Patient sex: M
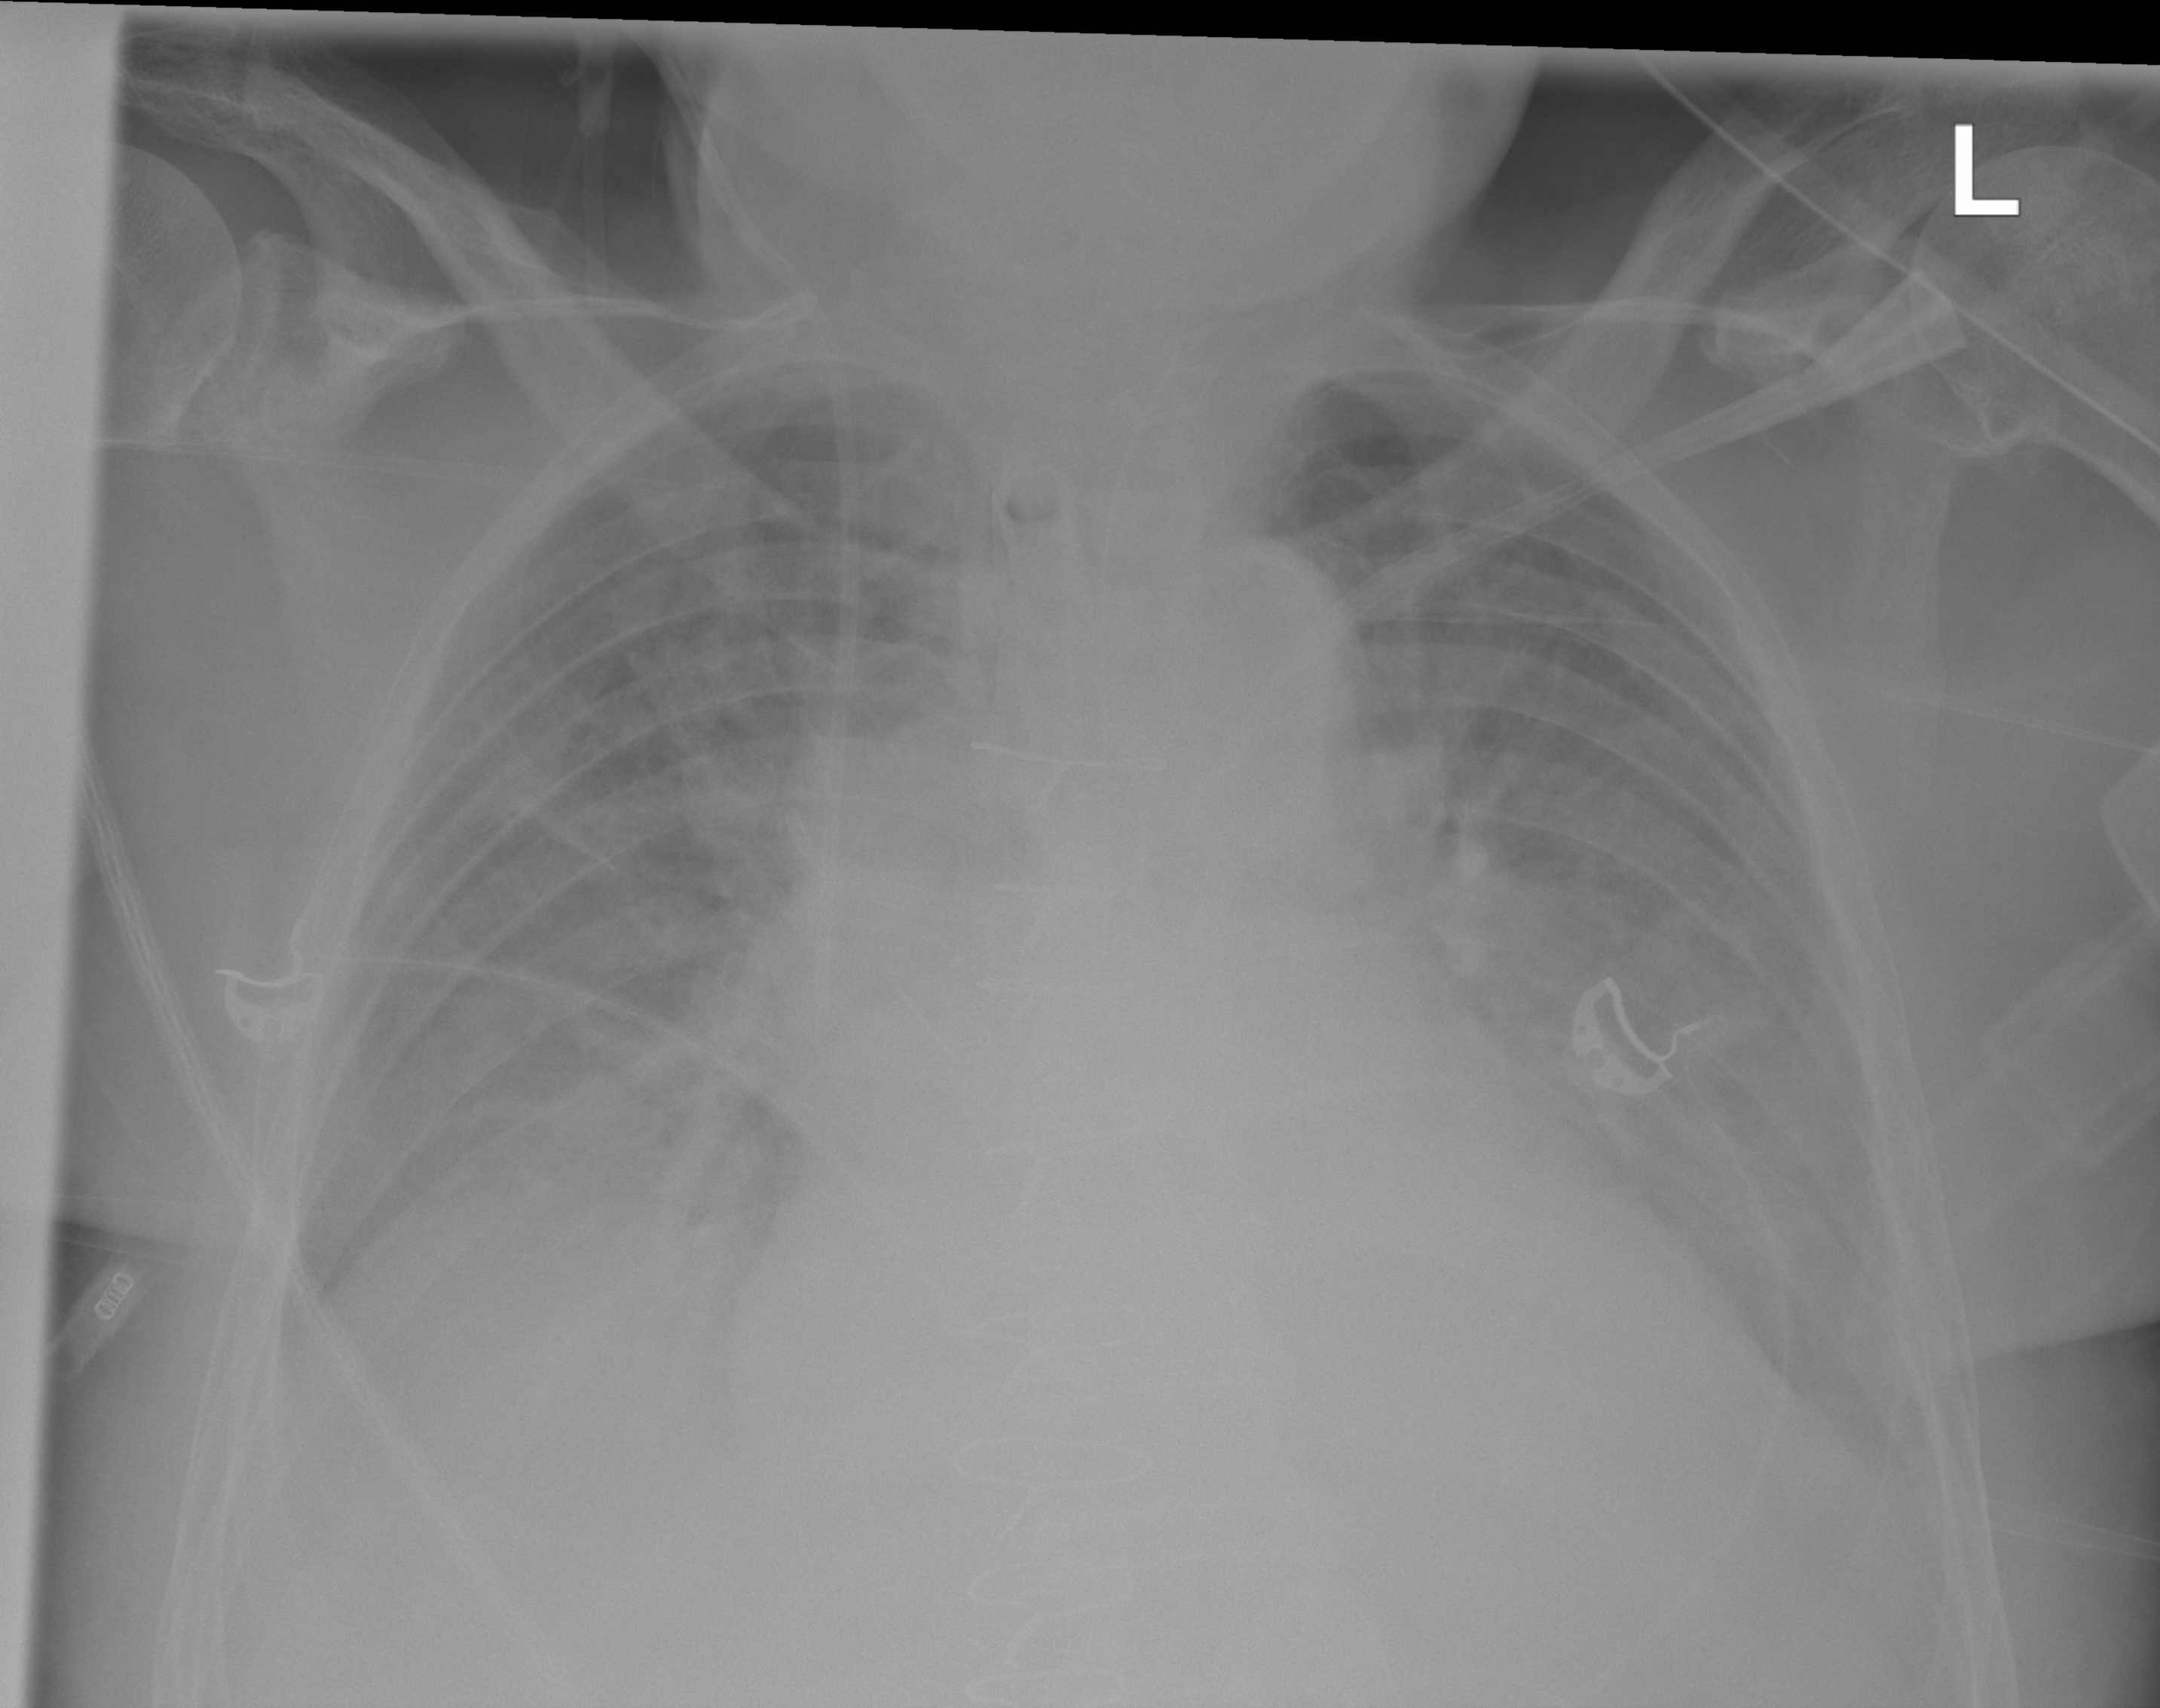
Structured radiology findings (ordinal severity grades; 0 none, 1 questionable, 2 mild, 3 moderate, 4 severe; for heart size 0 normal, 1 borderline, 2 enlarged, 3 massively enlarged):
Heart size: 2
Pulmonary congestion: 2
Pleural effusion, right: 2
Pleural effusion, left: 2
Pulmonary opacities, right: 0
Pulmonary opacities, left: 0
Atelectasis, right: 2
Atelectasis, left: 2